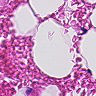
Metastatic tissue present: no